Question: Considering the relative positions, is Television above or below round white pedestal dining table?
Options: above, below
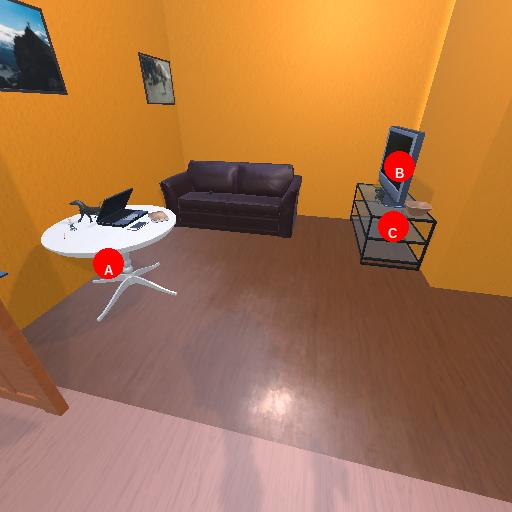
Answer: above